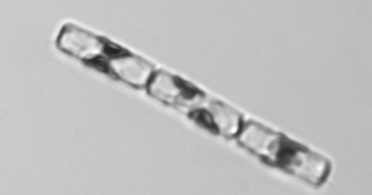
Label: Guinardia_delicatula